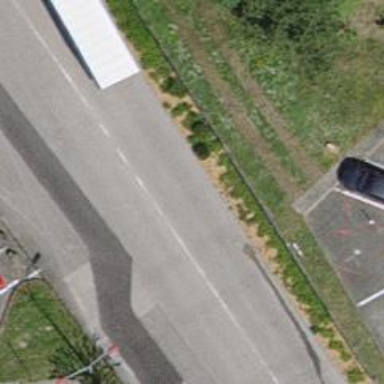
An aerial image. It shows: Unclassified asphalt road without sidewalk.